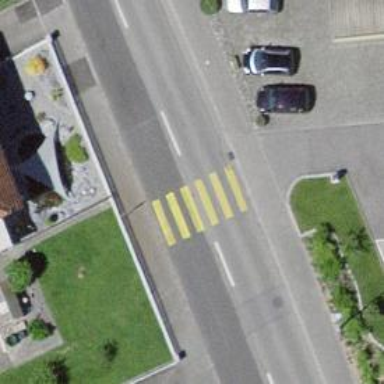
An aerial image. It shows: Uncontrolled road crossing.